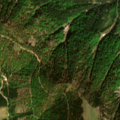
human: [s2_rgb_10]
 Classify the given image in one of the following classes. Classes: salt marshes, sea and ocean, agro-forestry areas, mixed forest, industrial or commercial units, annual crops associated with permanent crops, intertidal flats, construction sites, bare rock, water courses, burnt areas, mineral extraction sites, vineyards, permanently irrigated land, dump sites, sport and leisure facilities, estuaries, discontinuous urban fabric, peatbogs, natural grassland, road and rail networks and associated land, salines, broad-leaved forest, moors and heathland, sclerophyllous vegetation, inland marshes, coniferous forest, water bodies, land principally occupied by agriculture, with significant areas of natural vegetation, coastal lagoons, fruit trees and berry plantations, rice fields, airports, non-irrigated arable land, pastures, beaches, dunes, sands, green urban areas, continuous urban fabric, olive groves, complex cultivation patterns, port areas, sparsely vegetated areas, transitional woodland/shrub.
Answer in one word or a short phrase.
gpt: broad-leaved forest, coniferous forest, mixed forest, natural grassland